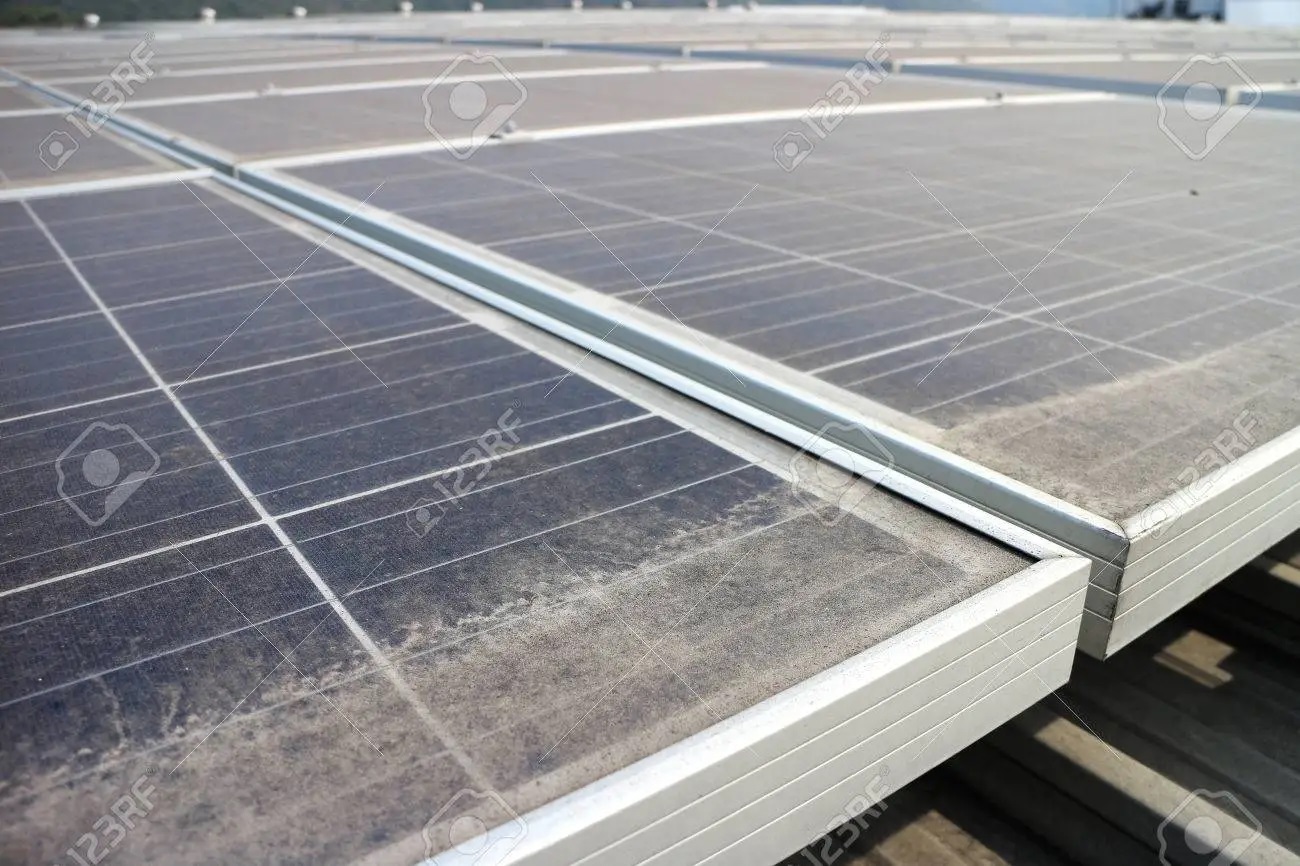
Label: Dusty